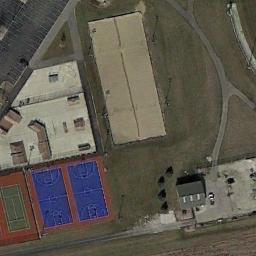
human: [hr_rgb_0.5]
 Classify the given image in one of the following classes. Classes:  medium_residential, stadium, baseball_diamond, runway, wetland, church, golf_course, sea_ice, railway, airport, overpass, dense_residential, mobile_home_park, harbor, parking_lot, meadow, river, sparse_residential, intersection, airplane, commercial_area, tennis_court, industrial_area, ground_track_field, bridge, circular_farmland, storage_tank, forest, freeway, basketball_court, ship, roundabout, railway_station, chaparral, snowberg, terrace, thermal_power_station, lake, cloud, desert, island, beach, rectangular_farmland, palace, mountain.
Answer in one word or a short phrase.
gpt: basketball_court